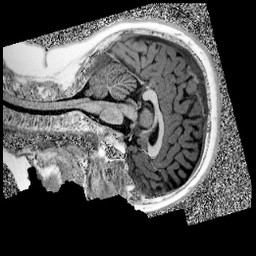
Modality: UNIT1
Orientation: sagittal
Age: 10
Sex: female
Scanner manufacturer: siemens
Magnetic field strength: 3 T
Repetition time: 4 s
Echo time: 0.00299 s